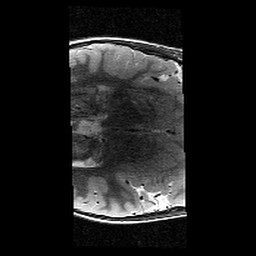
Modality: T2w
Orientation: axial
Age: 9
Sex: male
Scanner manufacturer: siemens
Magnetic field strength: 3 T
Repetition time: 9.23 s
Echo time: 0.067 s